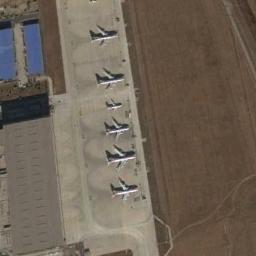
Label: airplane